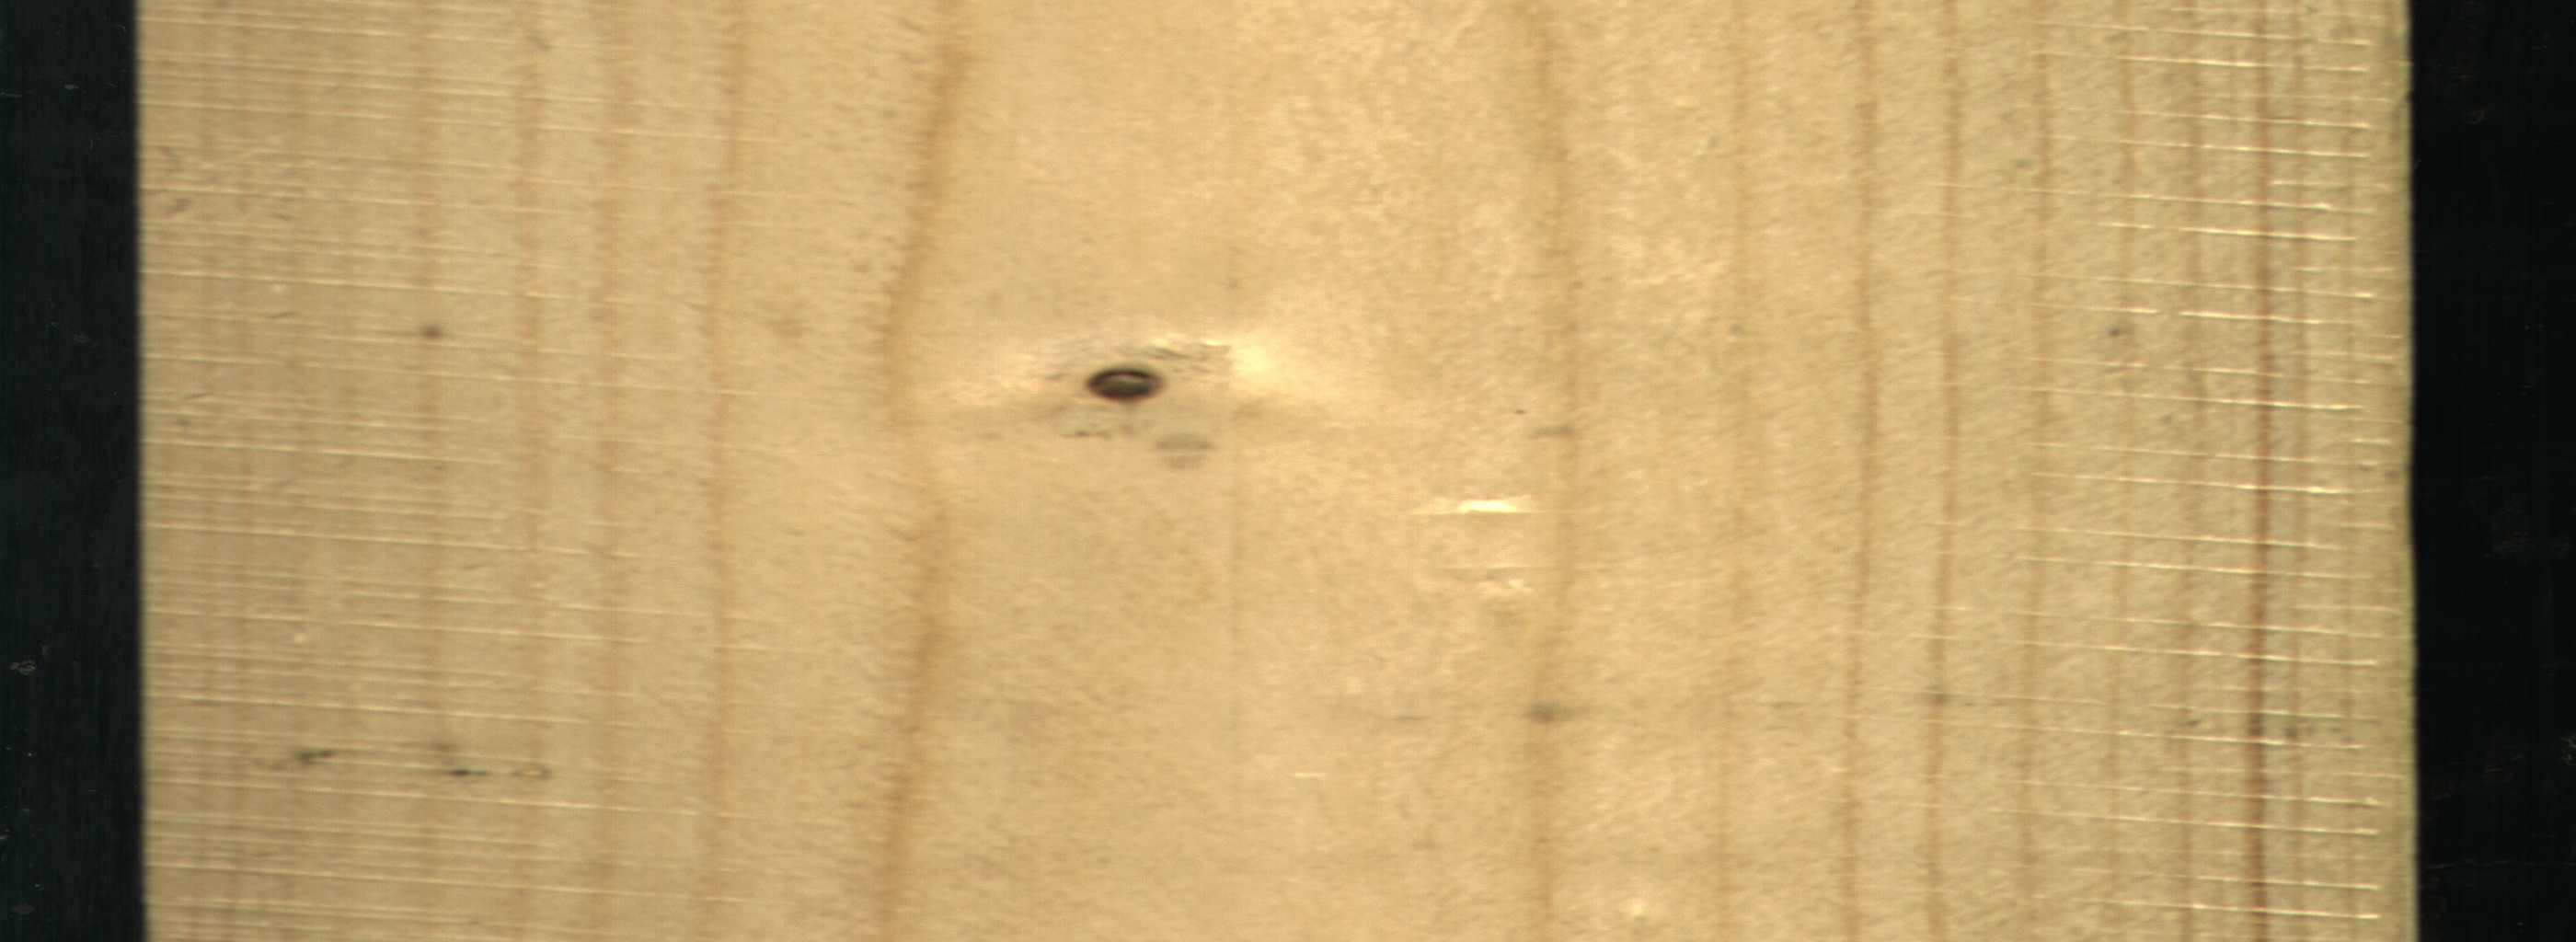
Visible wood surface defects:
Dead_Knot